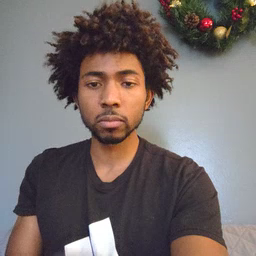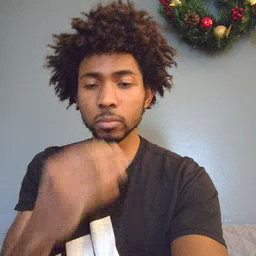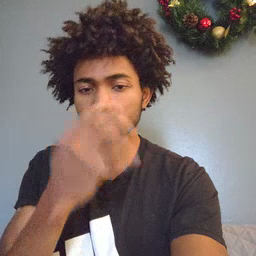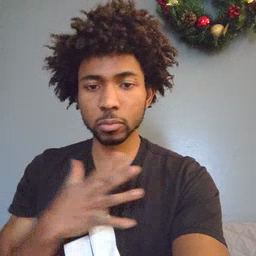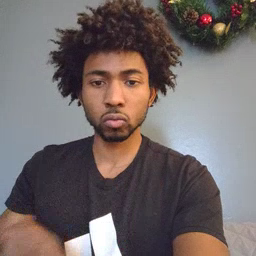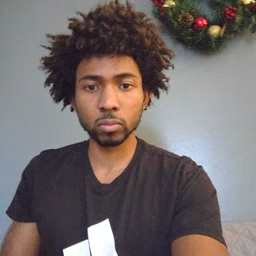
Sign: pajamas